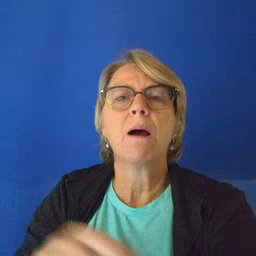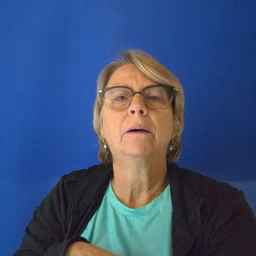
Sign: grandma